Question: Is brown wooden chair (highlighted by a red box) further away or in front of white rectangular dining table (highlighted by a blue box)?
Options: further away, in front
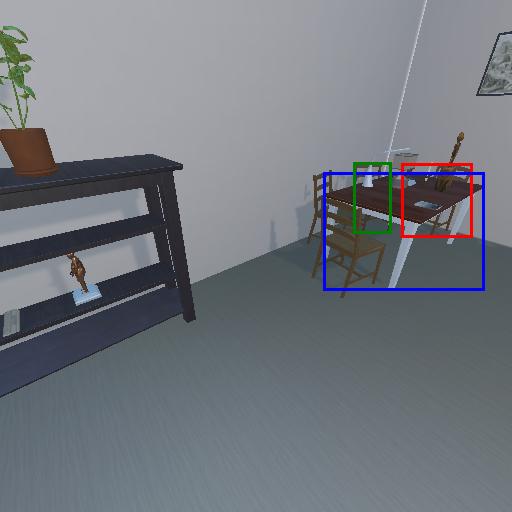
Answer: further away